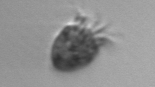
Label: Ciliophora